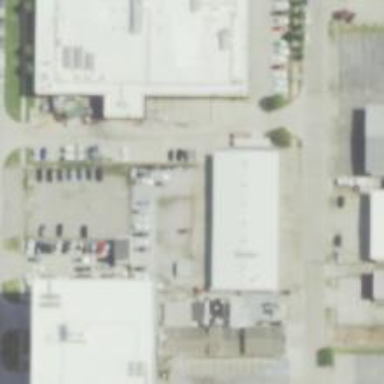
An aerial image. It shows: Commercial area.